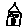
Label: house